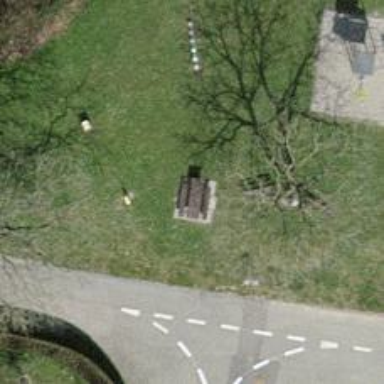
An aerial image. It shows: Picnic table located in leisure land area.